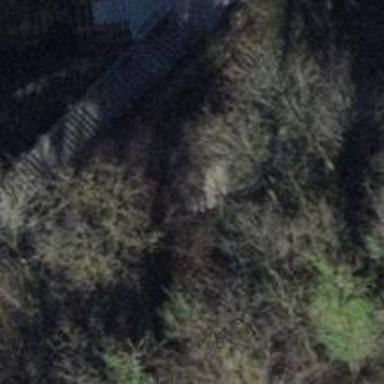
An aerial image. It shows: Steps on sett surface road.